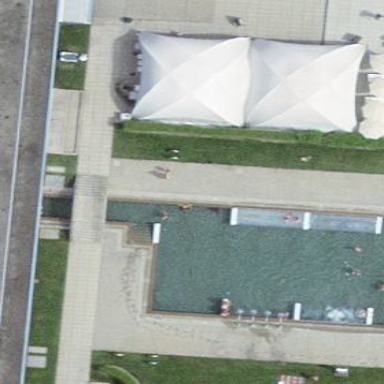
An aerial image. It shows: Swimming pool area designated for leisure and sports activities.